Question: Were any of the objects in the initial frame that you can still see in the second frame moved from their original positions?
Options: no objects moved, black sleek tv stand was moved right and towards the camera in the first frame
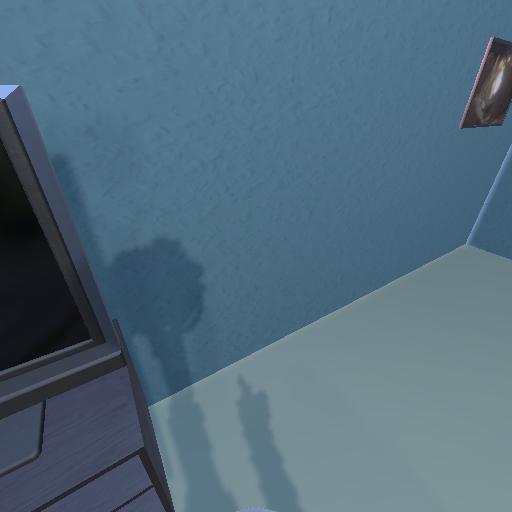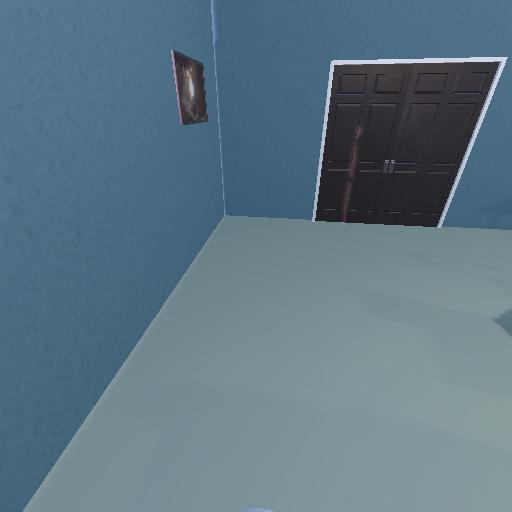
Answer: no objects moved